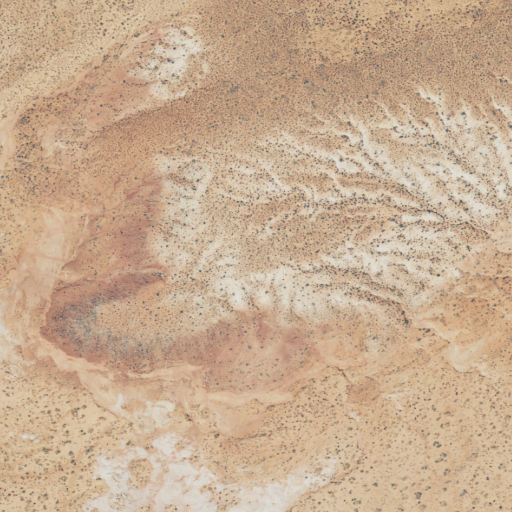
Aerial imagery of ridge(s) in Utah named Fortymile Ridge containing shrub and barren land